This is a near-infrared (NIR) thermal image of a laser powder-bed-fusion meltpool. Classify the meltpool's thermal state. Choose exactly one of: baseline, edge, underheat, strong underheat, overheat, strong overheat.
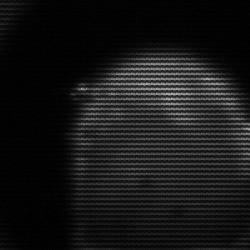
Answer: edge